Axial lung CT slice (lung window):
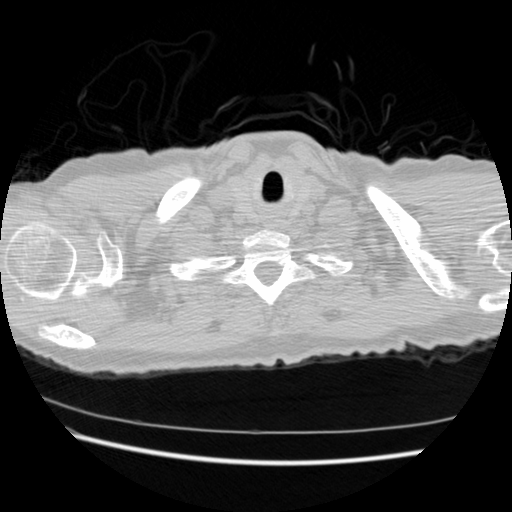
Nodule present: no